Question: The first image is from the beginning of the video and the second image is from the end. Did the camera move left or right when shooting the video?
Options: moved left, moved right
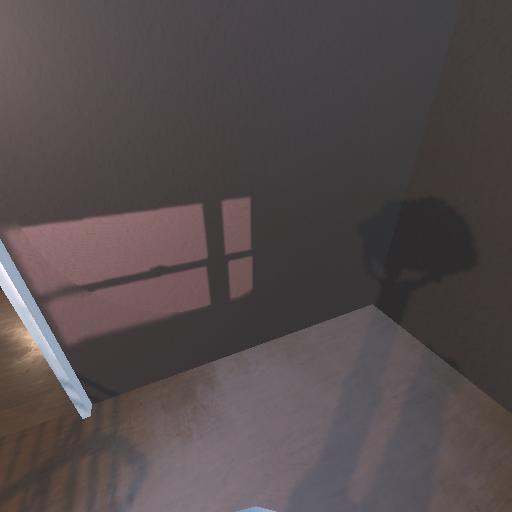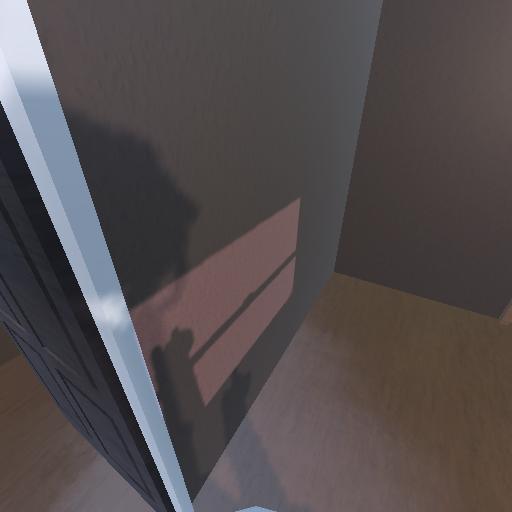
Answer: moved left